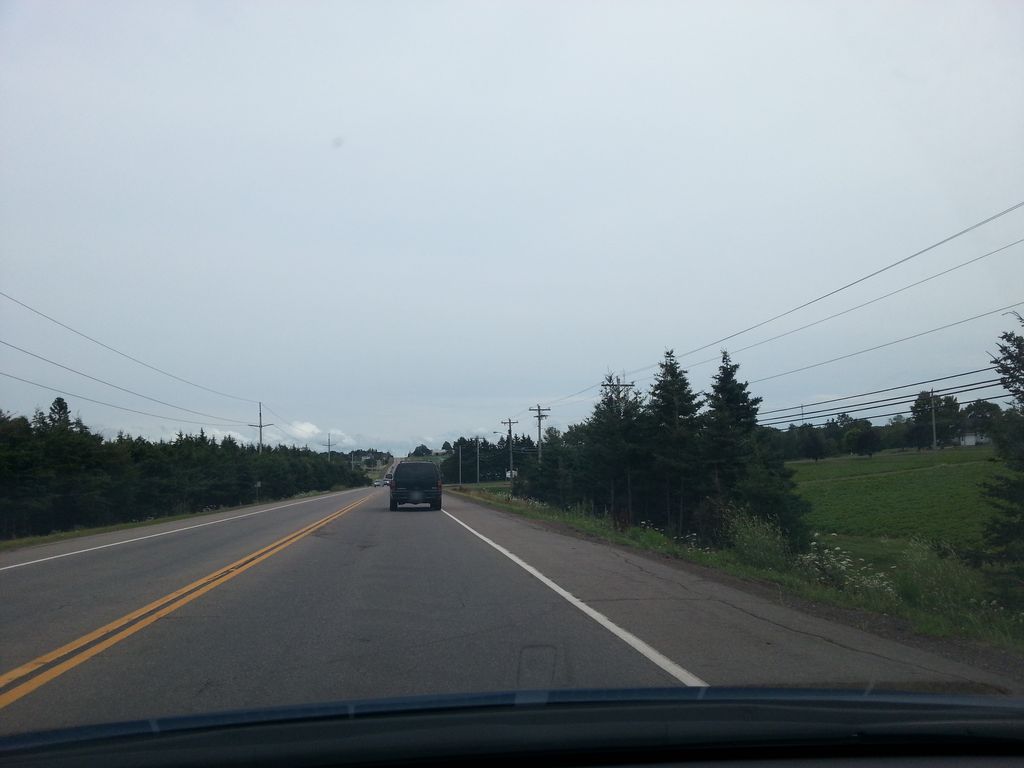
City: charlottetown